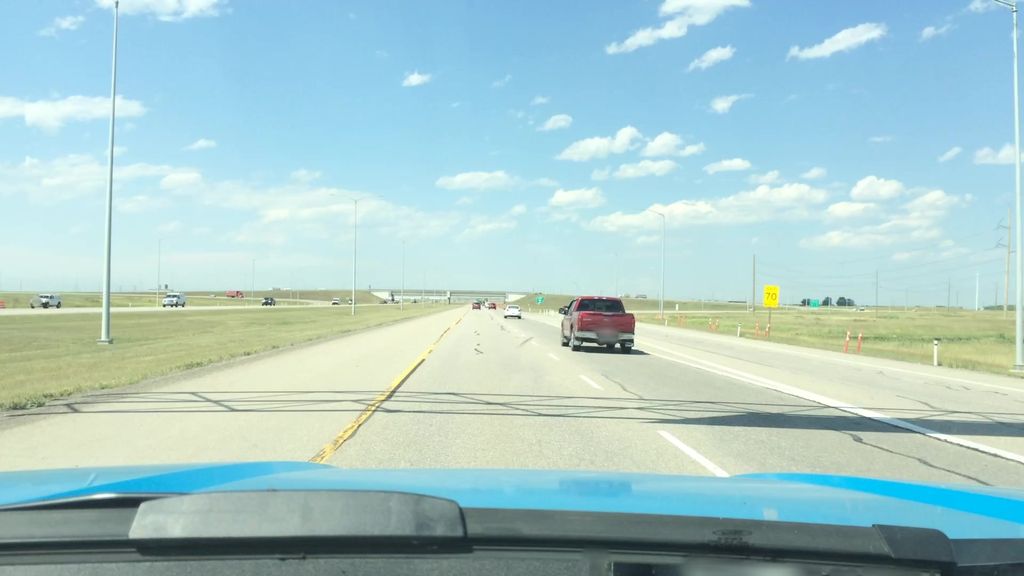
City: calgary